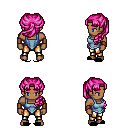
a pixel art fantasy rpg character, male body template, human, dark skin, blue vest, gold greaves, pink princess hairstyle, leather bracers, black slippers, four views (front, back, left, right), 2x2 character sprite sheet, small pixel art, hard edges, no anti-aliasing